Field crop: maize
Growth stage: 1
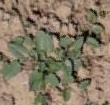
Species: convolvulus